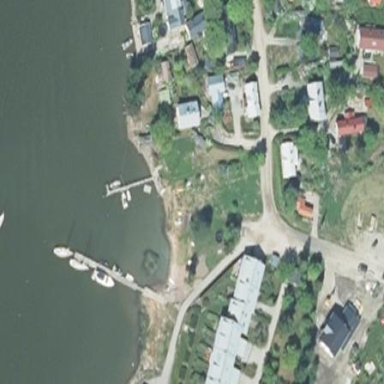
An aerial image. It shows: Marina on leisure land.